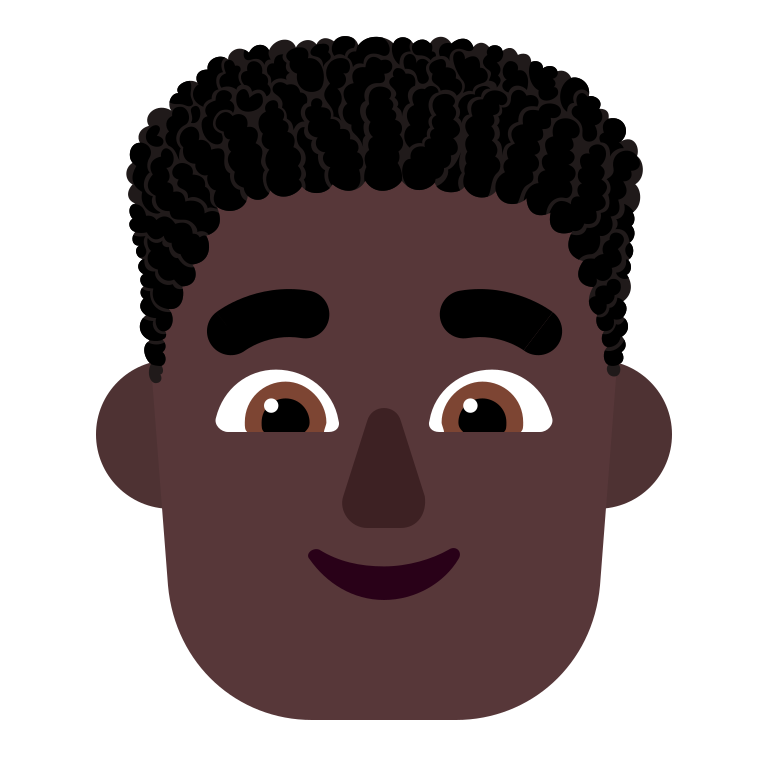
man curly hair flat dark